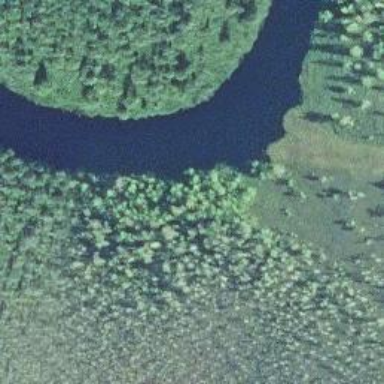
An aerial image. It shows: Beautiful river scene.